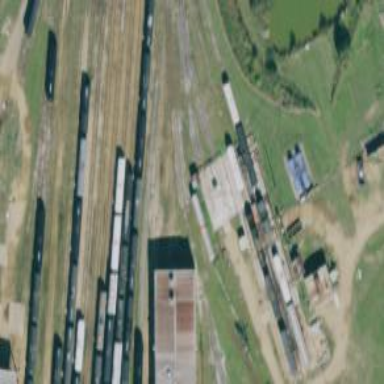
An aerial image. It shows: Railway spur service.